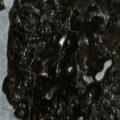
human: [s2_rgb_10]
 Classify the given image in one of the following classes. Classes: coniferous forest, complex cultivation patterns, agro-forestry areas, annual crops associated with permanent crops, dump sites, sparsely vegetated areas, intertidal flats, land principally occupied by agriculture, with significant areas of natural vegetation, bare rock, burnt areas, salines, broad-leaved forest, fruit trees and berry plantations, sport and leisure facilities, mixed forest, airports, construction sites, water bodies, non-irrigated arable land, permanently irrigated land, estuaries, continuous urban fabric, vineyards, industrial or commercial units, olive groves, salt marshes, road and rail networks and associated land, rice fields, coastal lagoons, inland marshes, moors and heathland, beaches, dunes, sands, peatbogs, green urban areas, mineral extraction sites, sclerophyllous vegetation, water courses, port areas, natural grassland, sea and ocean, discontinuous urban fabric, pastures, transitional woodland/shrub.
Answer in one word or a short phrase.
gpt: sport and leisure facilities, coniferous forest, transitional woodland/shrub, water bodies